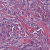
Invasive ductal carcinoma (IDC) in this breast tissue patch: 1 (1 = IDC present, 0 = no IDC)